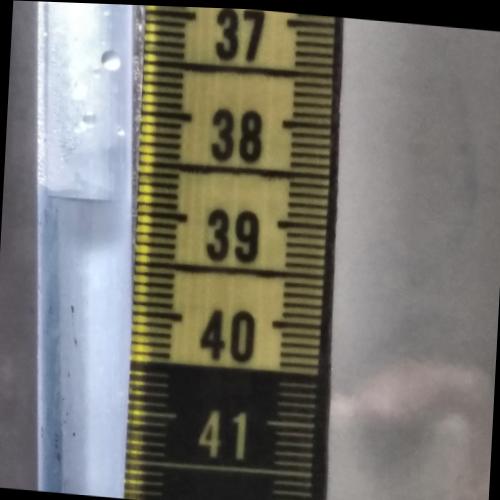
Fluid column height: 38.9 cm